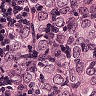
Metastatic tissue present: yes